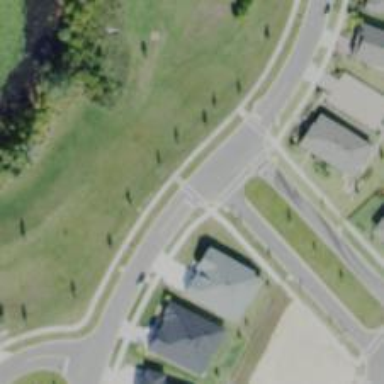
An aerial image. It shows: Marked crossing on footway.